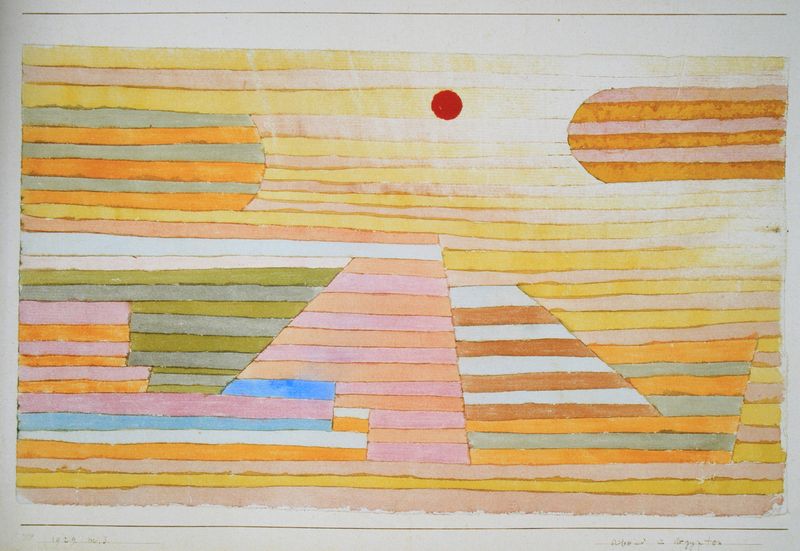
Titel: Abend in Ägypten, 1929, 33
Künstler: Paul Klee
Standort: Bern
Institution: Courtesy Galerie Kornfeld
Schlagwörter: blau, gemälde, himmel, wasser, weiß, wolken, aquarell, gelb, grün, landschaft, braun, bunt, hell, licht, orange, zeichnung, rot, teppich, signatur, felder, sonne, wege, rosa, kreis, orang, papier, bogen, perspektive, moderne, abstrakt, farben, flächen, farbe, linien, signiert, streifen, balken, leuchten, linear, punkt, kugel, geometrisch, fluchtpunkt, horizontal, gün, klee, waagrecht, ef, querkant